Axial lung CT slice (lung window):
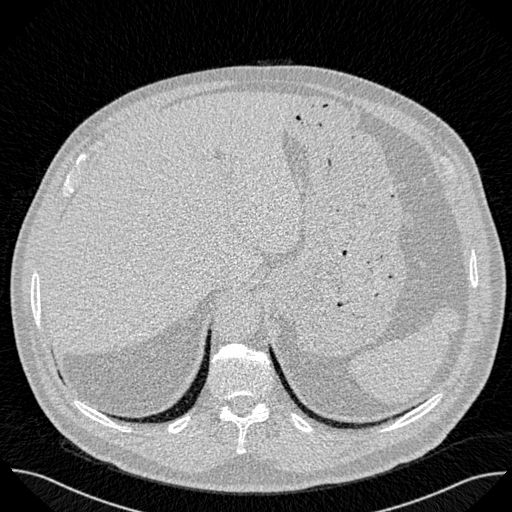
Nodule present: no